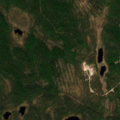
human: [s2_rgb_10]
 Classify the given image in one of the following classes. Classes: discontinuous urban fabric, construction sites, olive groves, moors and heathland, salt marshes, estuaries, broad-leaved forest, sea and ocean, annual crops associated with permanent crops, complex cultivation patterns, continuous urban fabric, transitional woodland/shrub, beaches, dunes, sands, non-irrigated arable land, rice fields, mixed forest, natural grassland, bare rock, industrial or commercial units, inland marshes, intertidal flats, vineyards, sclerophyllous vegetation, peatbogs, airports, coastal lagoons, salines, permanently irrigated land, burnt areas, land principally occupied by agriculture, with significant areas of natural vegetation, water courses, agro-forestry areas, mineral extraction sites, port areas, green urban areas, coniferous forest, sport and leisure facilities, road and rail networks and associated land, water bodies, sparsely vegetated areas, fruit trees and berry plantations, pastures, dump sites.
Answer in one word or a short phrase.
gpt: coniferous forest, mixed forest, transitional woodland/shrub